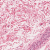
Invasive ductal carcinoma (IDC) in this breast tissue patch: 0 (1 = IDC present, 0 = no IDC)